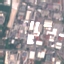
Land use / land cover: Industrial